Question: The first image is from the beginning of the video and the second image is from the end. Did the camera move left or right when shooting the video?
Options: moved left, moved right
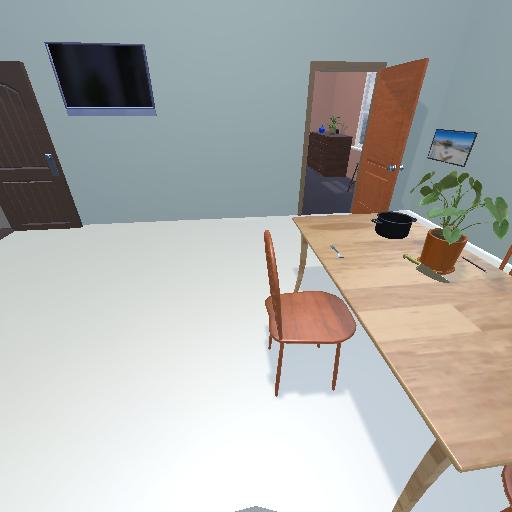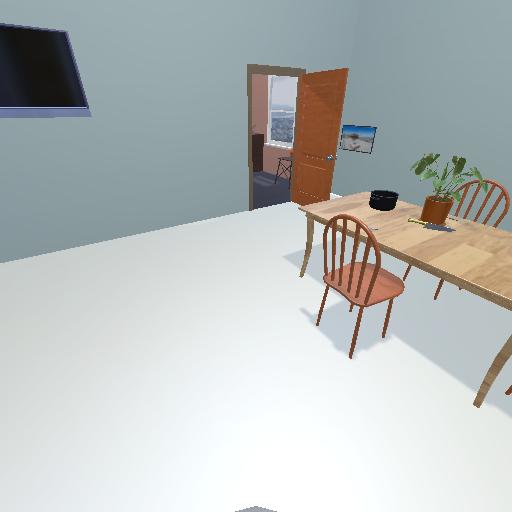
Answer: moved left